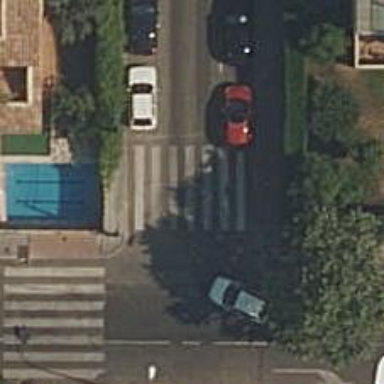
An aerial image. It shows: Zebra crossing on footway.